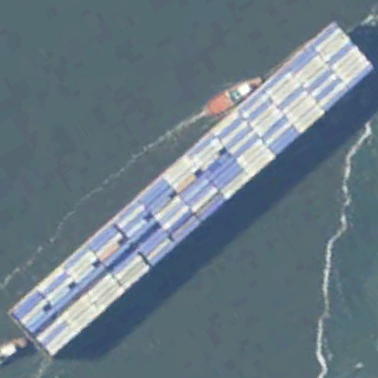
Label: civil